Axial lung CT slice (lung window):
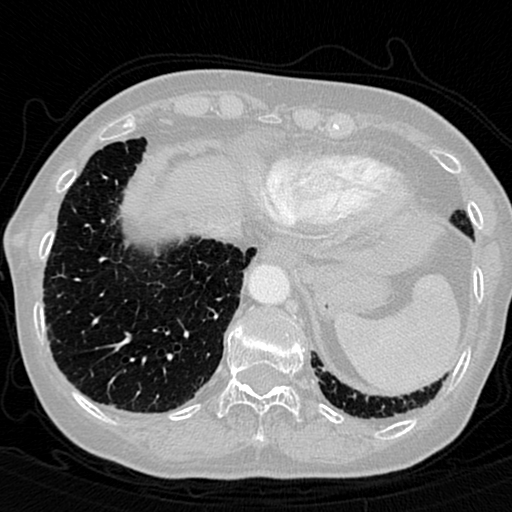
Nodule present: no